Field crop: maize
Growth stage: 1
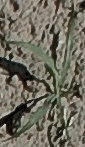
Species: sorghum